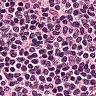
Metastatic tissue present: no